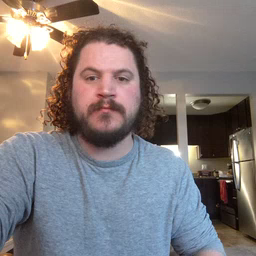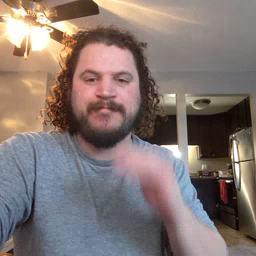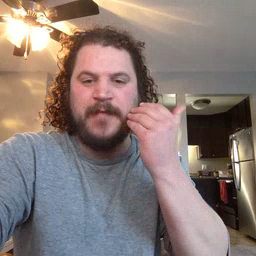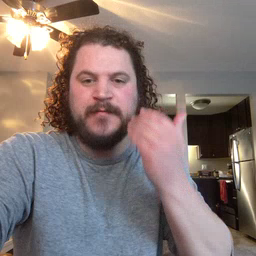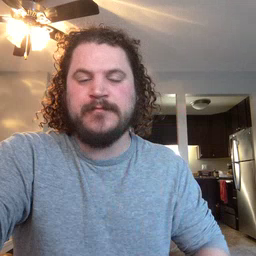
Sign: smile